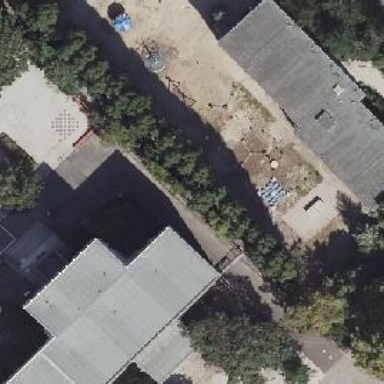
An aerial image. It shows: Kindergarten with skillion roof shape.